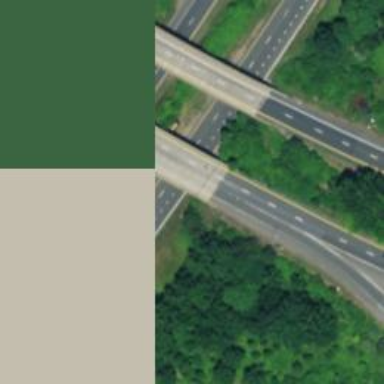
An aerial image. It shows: Motorway junction.